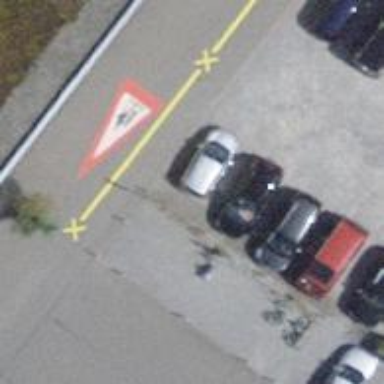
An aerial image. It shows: Bicycle rental facility.